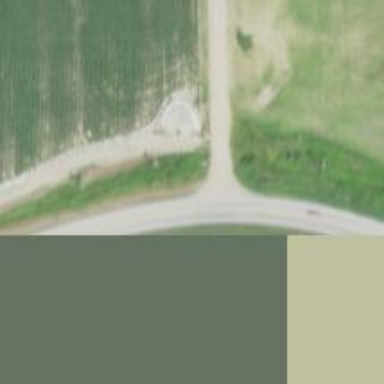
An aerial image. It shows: Secondary road.